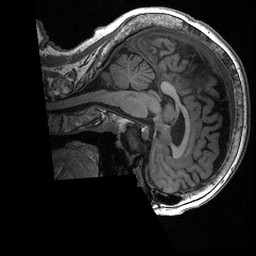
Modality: T1w
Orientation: sagittal
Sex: female
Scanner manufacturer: ge
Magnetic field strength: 3 T
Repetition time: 0.0064 s
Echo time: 0.00281 s